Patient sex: M
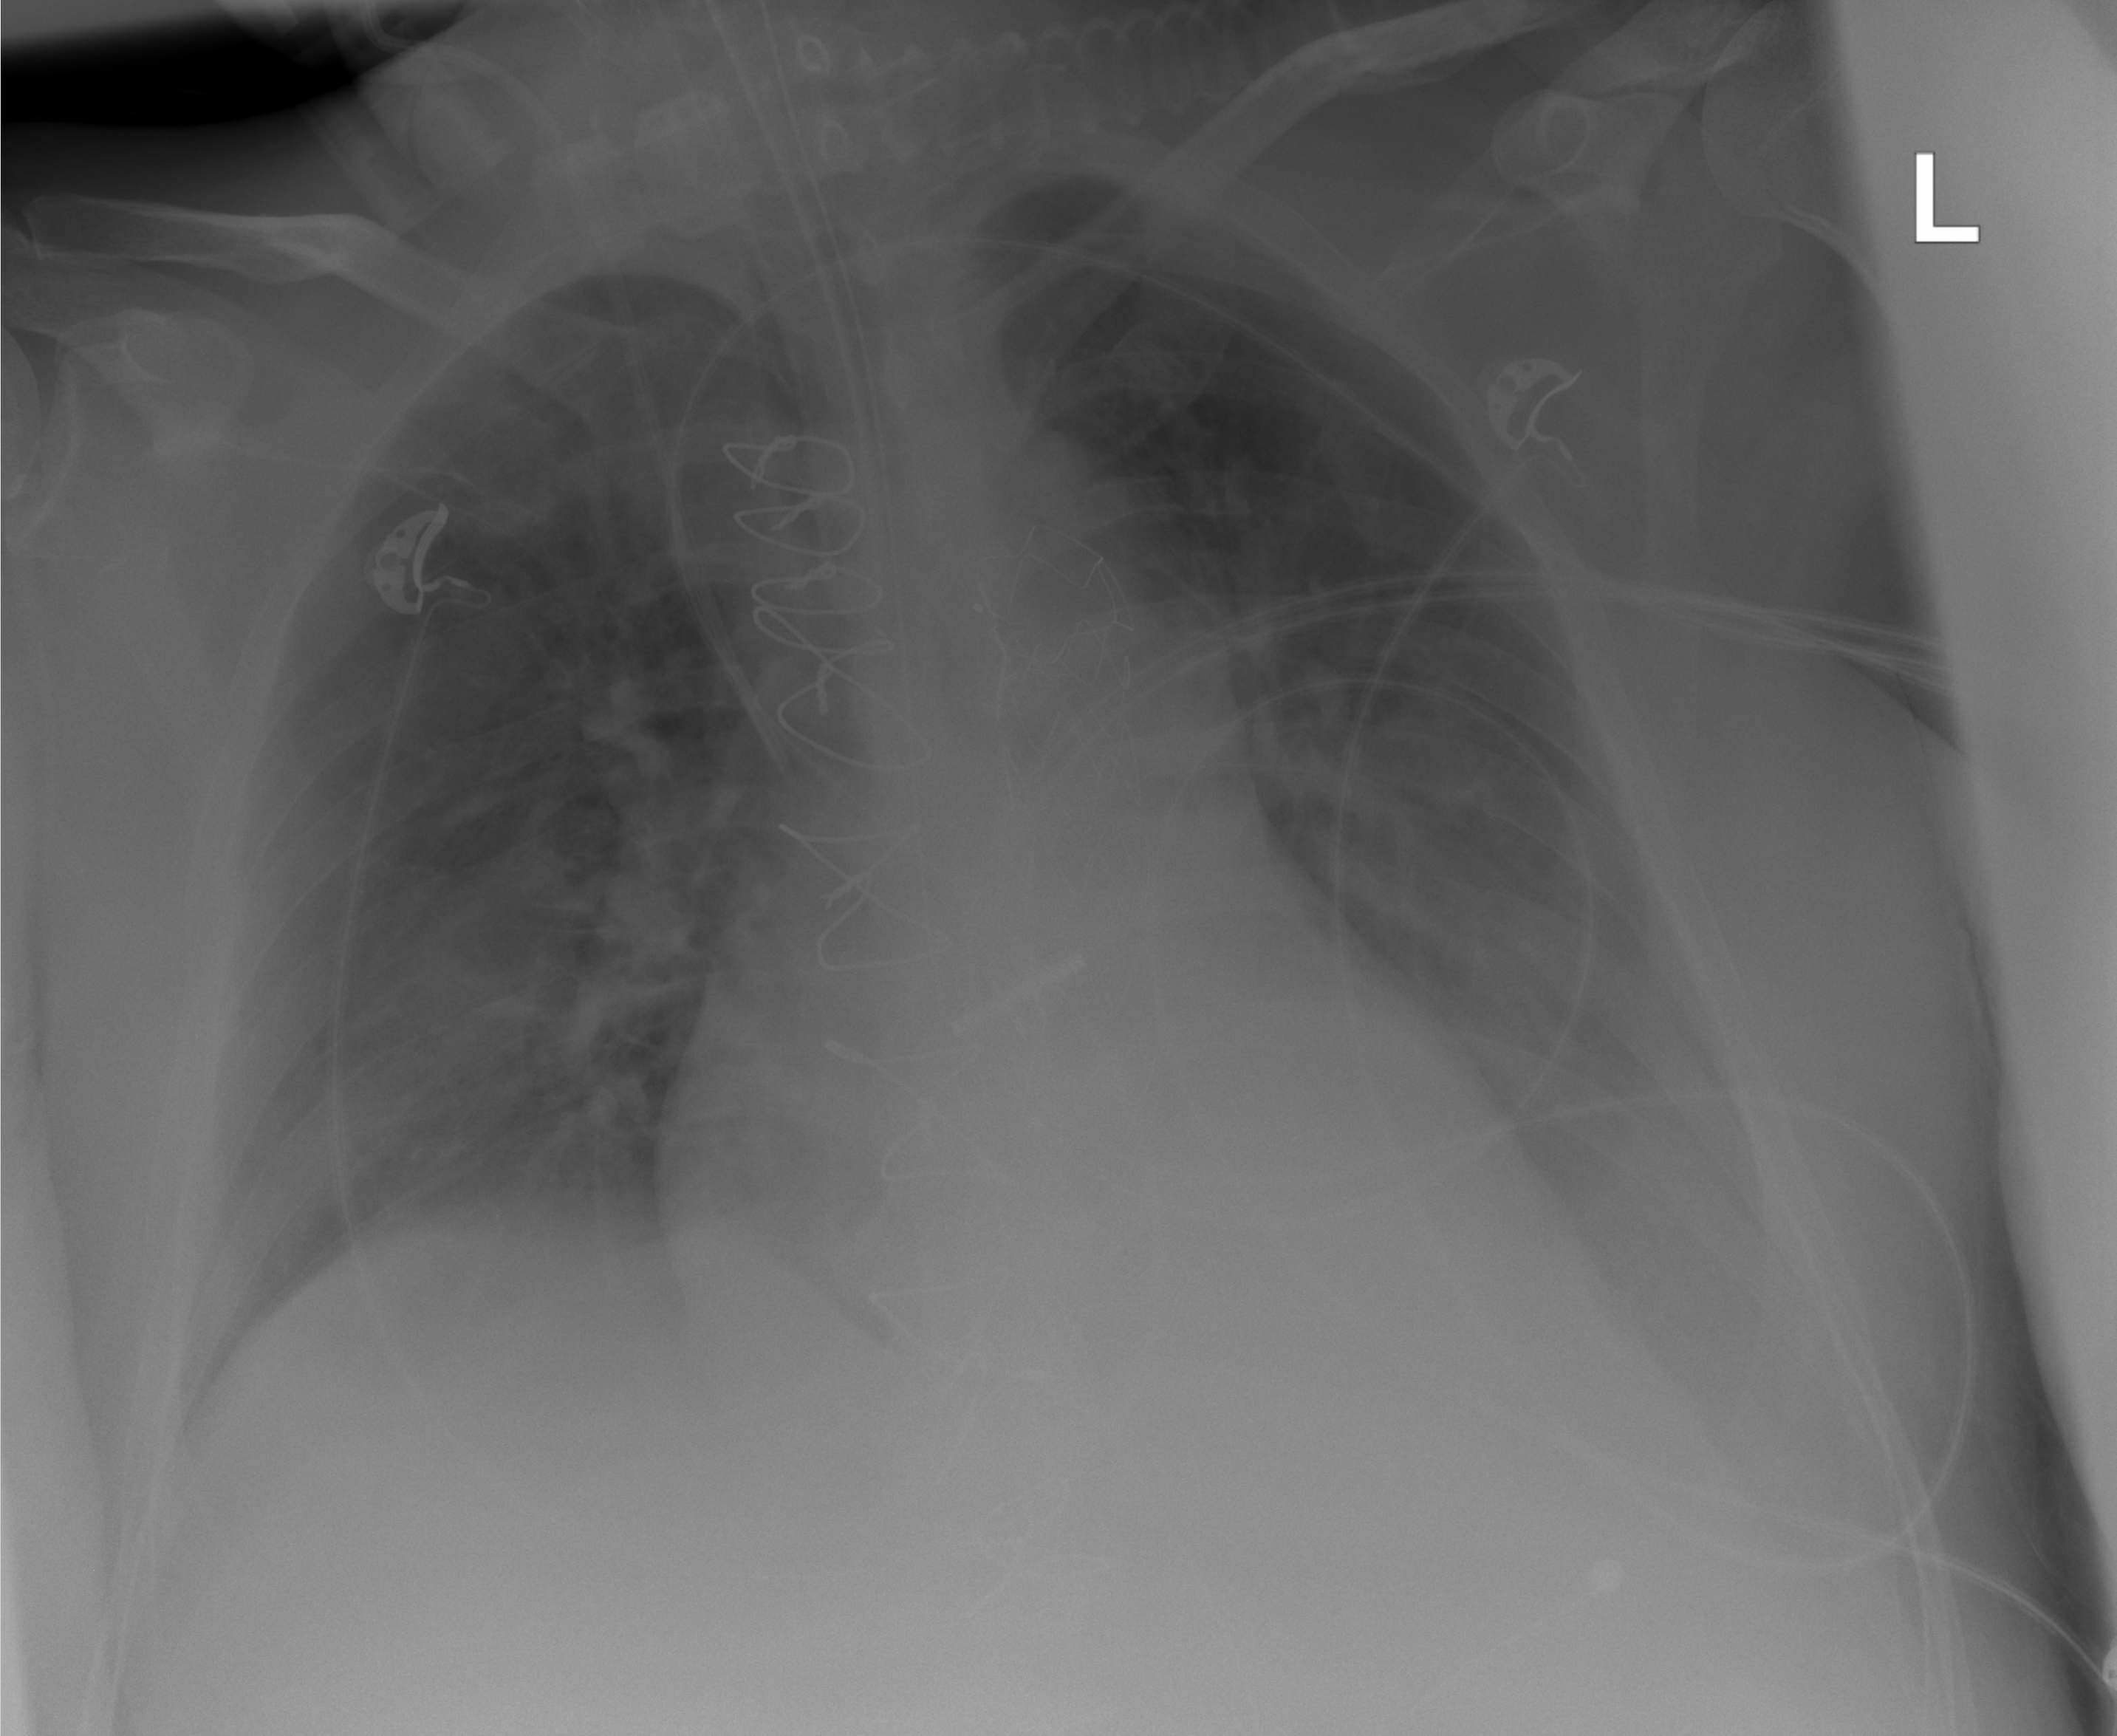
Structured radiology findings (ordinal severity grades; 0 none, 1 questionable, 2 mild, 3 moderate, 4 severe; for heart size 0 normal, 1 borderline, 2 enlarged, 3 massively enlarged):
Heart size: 2
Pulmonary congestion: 0
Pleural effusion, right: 0
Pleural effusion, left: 3
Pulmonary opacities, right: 0
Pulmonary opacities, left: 0
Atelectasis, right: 0
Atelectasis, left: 2